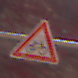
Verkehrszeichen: RadverkehrLinks
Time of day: MorningAfternoon
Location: Outdoor (Urban)
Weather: Clear
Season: NotSpecified
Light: Natural